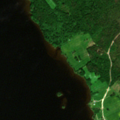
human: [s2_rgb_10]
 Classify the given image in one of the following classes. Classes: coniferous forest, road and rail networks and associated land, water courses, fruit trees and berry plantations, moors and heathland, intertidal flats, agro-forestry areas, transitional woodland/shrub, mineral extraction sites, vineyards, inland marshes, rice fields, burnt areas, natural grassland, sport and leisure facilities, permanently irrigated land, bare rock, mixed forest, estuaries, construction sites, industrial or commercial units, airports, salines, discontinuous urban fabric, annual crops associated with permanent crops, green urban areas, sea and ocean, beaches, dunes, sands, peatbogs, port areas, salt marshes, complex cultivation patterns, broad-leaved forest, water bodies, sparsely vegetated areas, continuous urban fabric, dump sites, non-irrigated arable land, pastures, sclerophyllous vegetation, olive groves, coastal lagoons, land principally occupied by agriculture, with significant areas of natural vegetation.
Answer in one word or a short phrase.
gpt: land principally occupied by agriculture, with significant areas of natural vegetation, mixed forest, water bodies